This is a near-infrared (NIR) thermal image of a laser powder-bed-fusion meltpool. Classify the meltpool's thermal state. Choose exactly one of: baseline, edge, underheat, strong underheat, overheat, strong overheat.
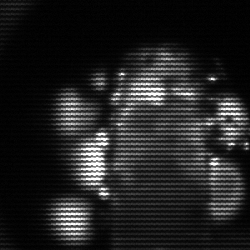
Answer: strong underheat